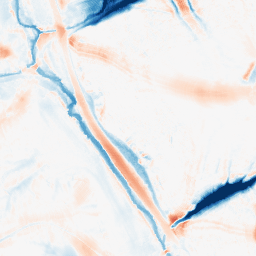
Category: morphological
Decomposition family: tophat_combined
Decomposition parameters: size: 20
Upsampling method: lanczos
Upsampling parameters: scale: 8
Upsampling scale: 8